Question: Im getting an error with my SQL queries in PHP. I have tried multiple queries, and have also tired using the PHP code that phpMyAdmin generates. Can anyone help me with this?
> Invalid query: You have an error in your SQL syntax; check the manual that corresponds to your MySQL server version for the right syntax to use near ''sample_table' LIMIT 0, 30' at line 1
Here is the PHP code:
'''
//Connect to server
$connect = mysql_connect("localhost", "root", "");
if (!$connect) {
die('Not connected : ' . mysql_error());
}
//Connect to DB
$db_selected = mysql_select_db("testing", $connect);
if (!$db_selected) {
die ('Can't use foo : ' . mysql_error());
}
$sql = "SELECT 'Name' FROM 'sample_table' LIMIT 0, 30 ";
//Query DB table
$sqlQuery = mysql_query($sql, $connect);
if (!$sqlQuery) {
die('Invalid query: ' . mysql_error());
}
//fetch the results / convert the results into an array
while($rows = mysql_fetch_array($sqlQuery, MYSQL_NUM)) //this is happening
{
$name = $rows['name'];
$age = $rows['age'];
$ID = $rows['ID'];
echo "$name<br/>$age<br/>$ID<br/>";
}
mysql_close($connect);
'''
Here is a screenshot of the phpMyAdmin table that I have created. There are a number records in this table.

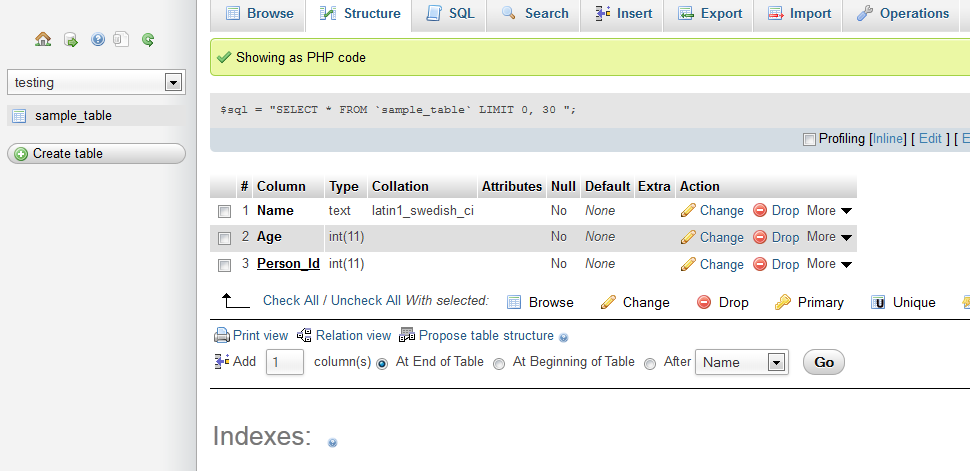
Answer: Change this:
'''
$sql = "SELECT Name FROM 'sample_table' LIMIT 0, 30 ";
'''
into this:
'''
$sql = "SELECT 'Name' FROM 'sample_table' LIMIT 0, 30 ";
'''
Notice that I've changed the ''' into '''.
By the way, the 'echo' syntax should look like this:
'''
echo $name."<br/>".$age."<br/>".$ID."<br/>";
'''